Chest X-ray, AP view. Patient: 55 years old, sex F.
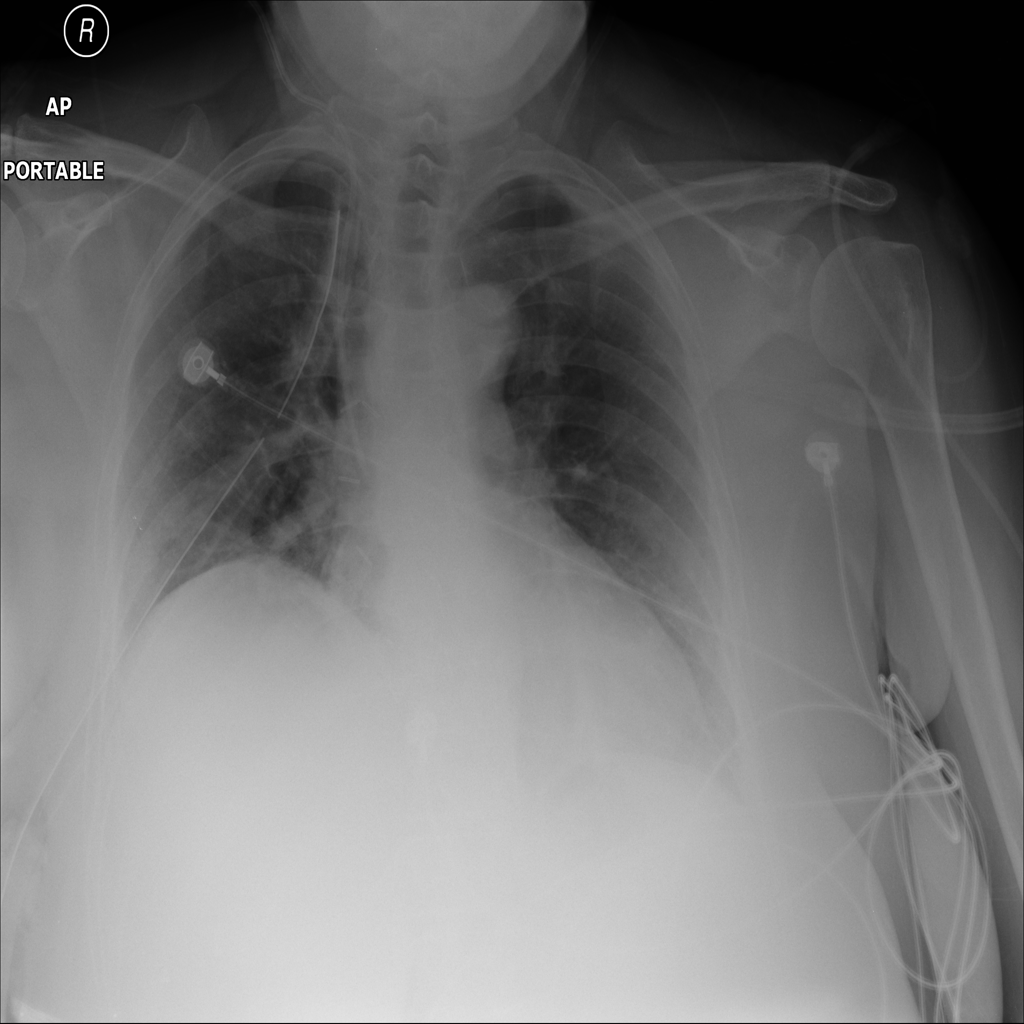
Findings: Atelectasis